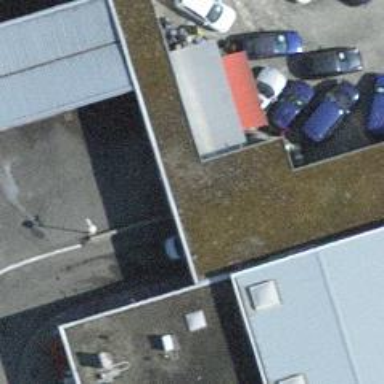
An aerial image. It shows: Car wash facility.